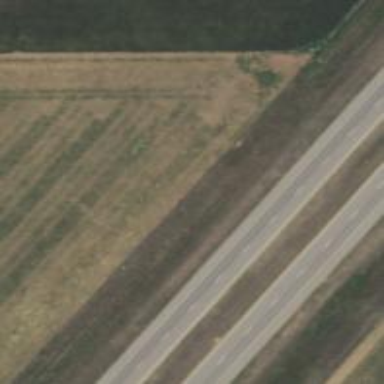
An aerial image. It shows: Trunk highway with expressway features.